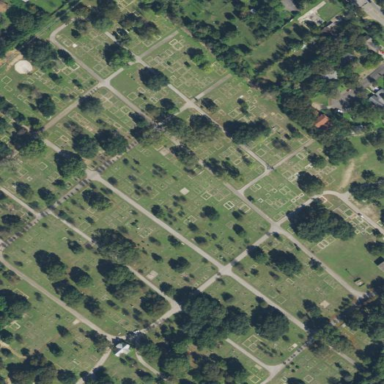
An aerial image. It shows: Cemetery.